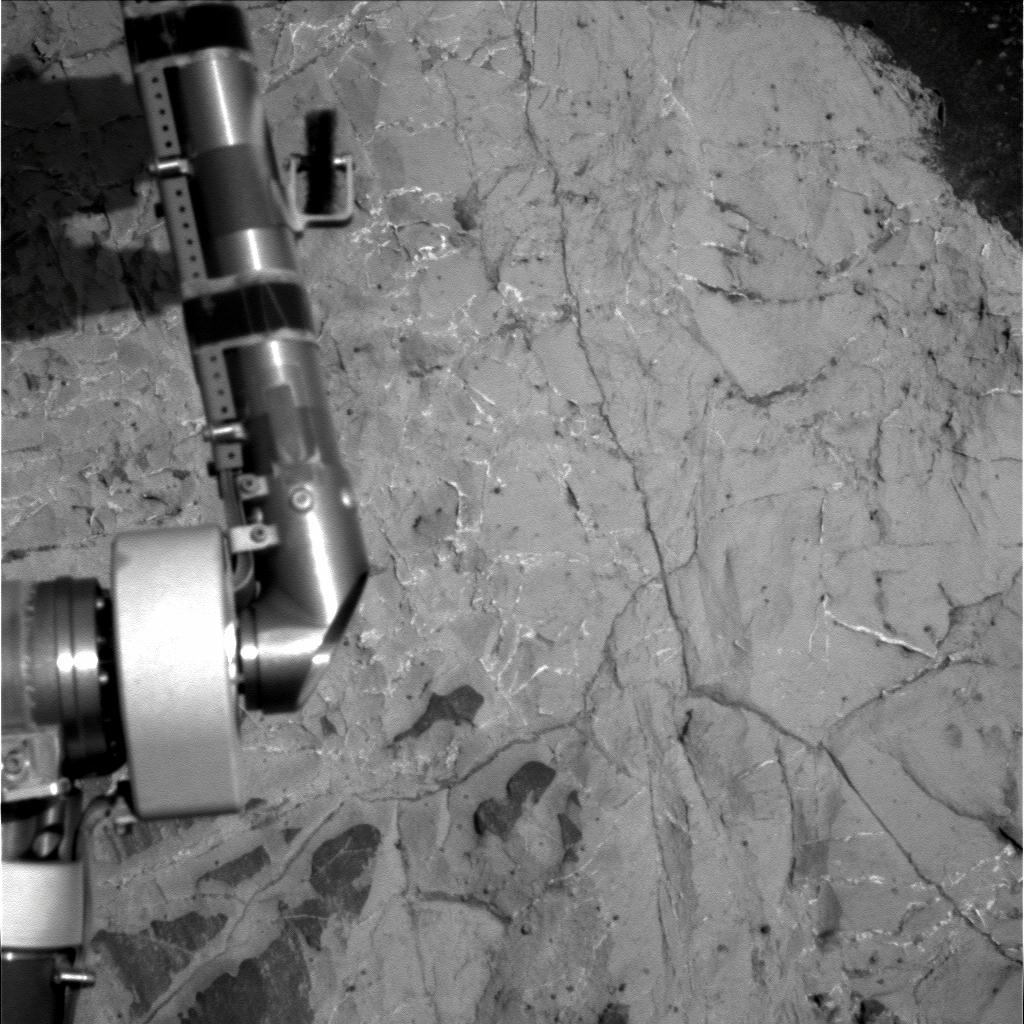
Terrain classes present: Background, Bedrock, Gravel / Sand / Soil, Shadow